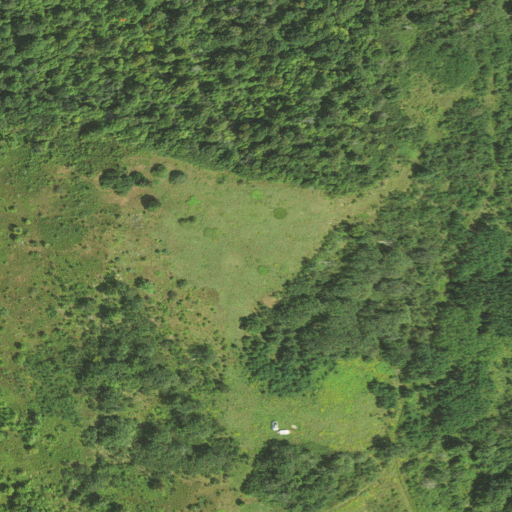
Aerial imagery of mountain in West Virginia named Watering Pond Knob containing deciduous forest, grassland, and mixed forest